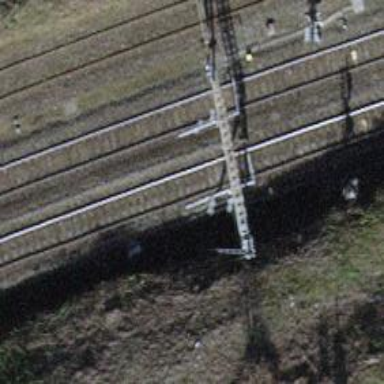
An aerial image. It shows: Solitary milestone along the railway.